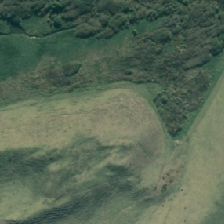
Land cover: low_producing_grassland